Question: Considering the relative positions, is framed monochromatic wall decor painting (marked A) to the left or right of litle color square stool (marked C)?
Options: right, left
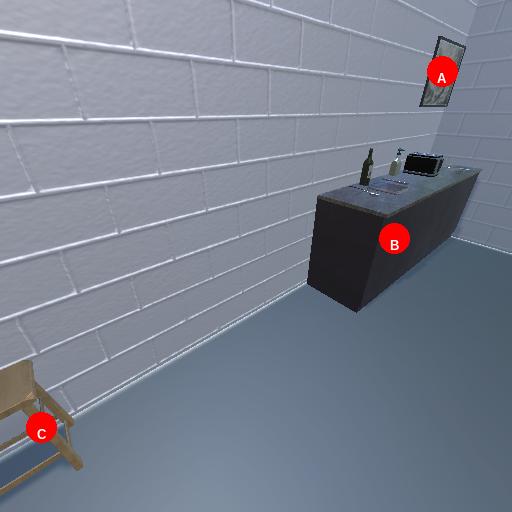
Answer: right